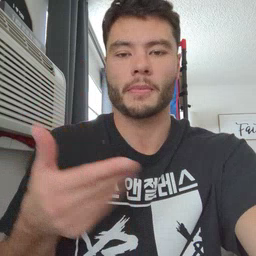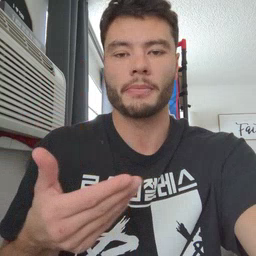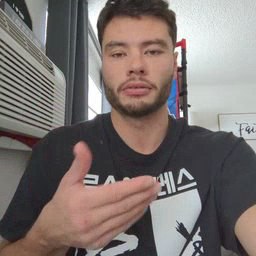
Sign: puppy